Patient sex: M
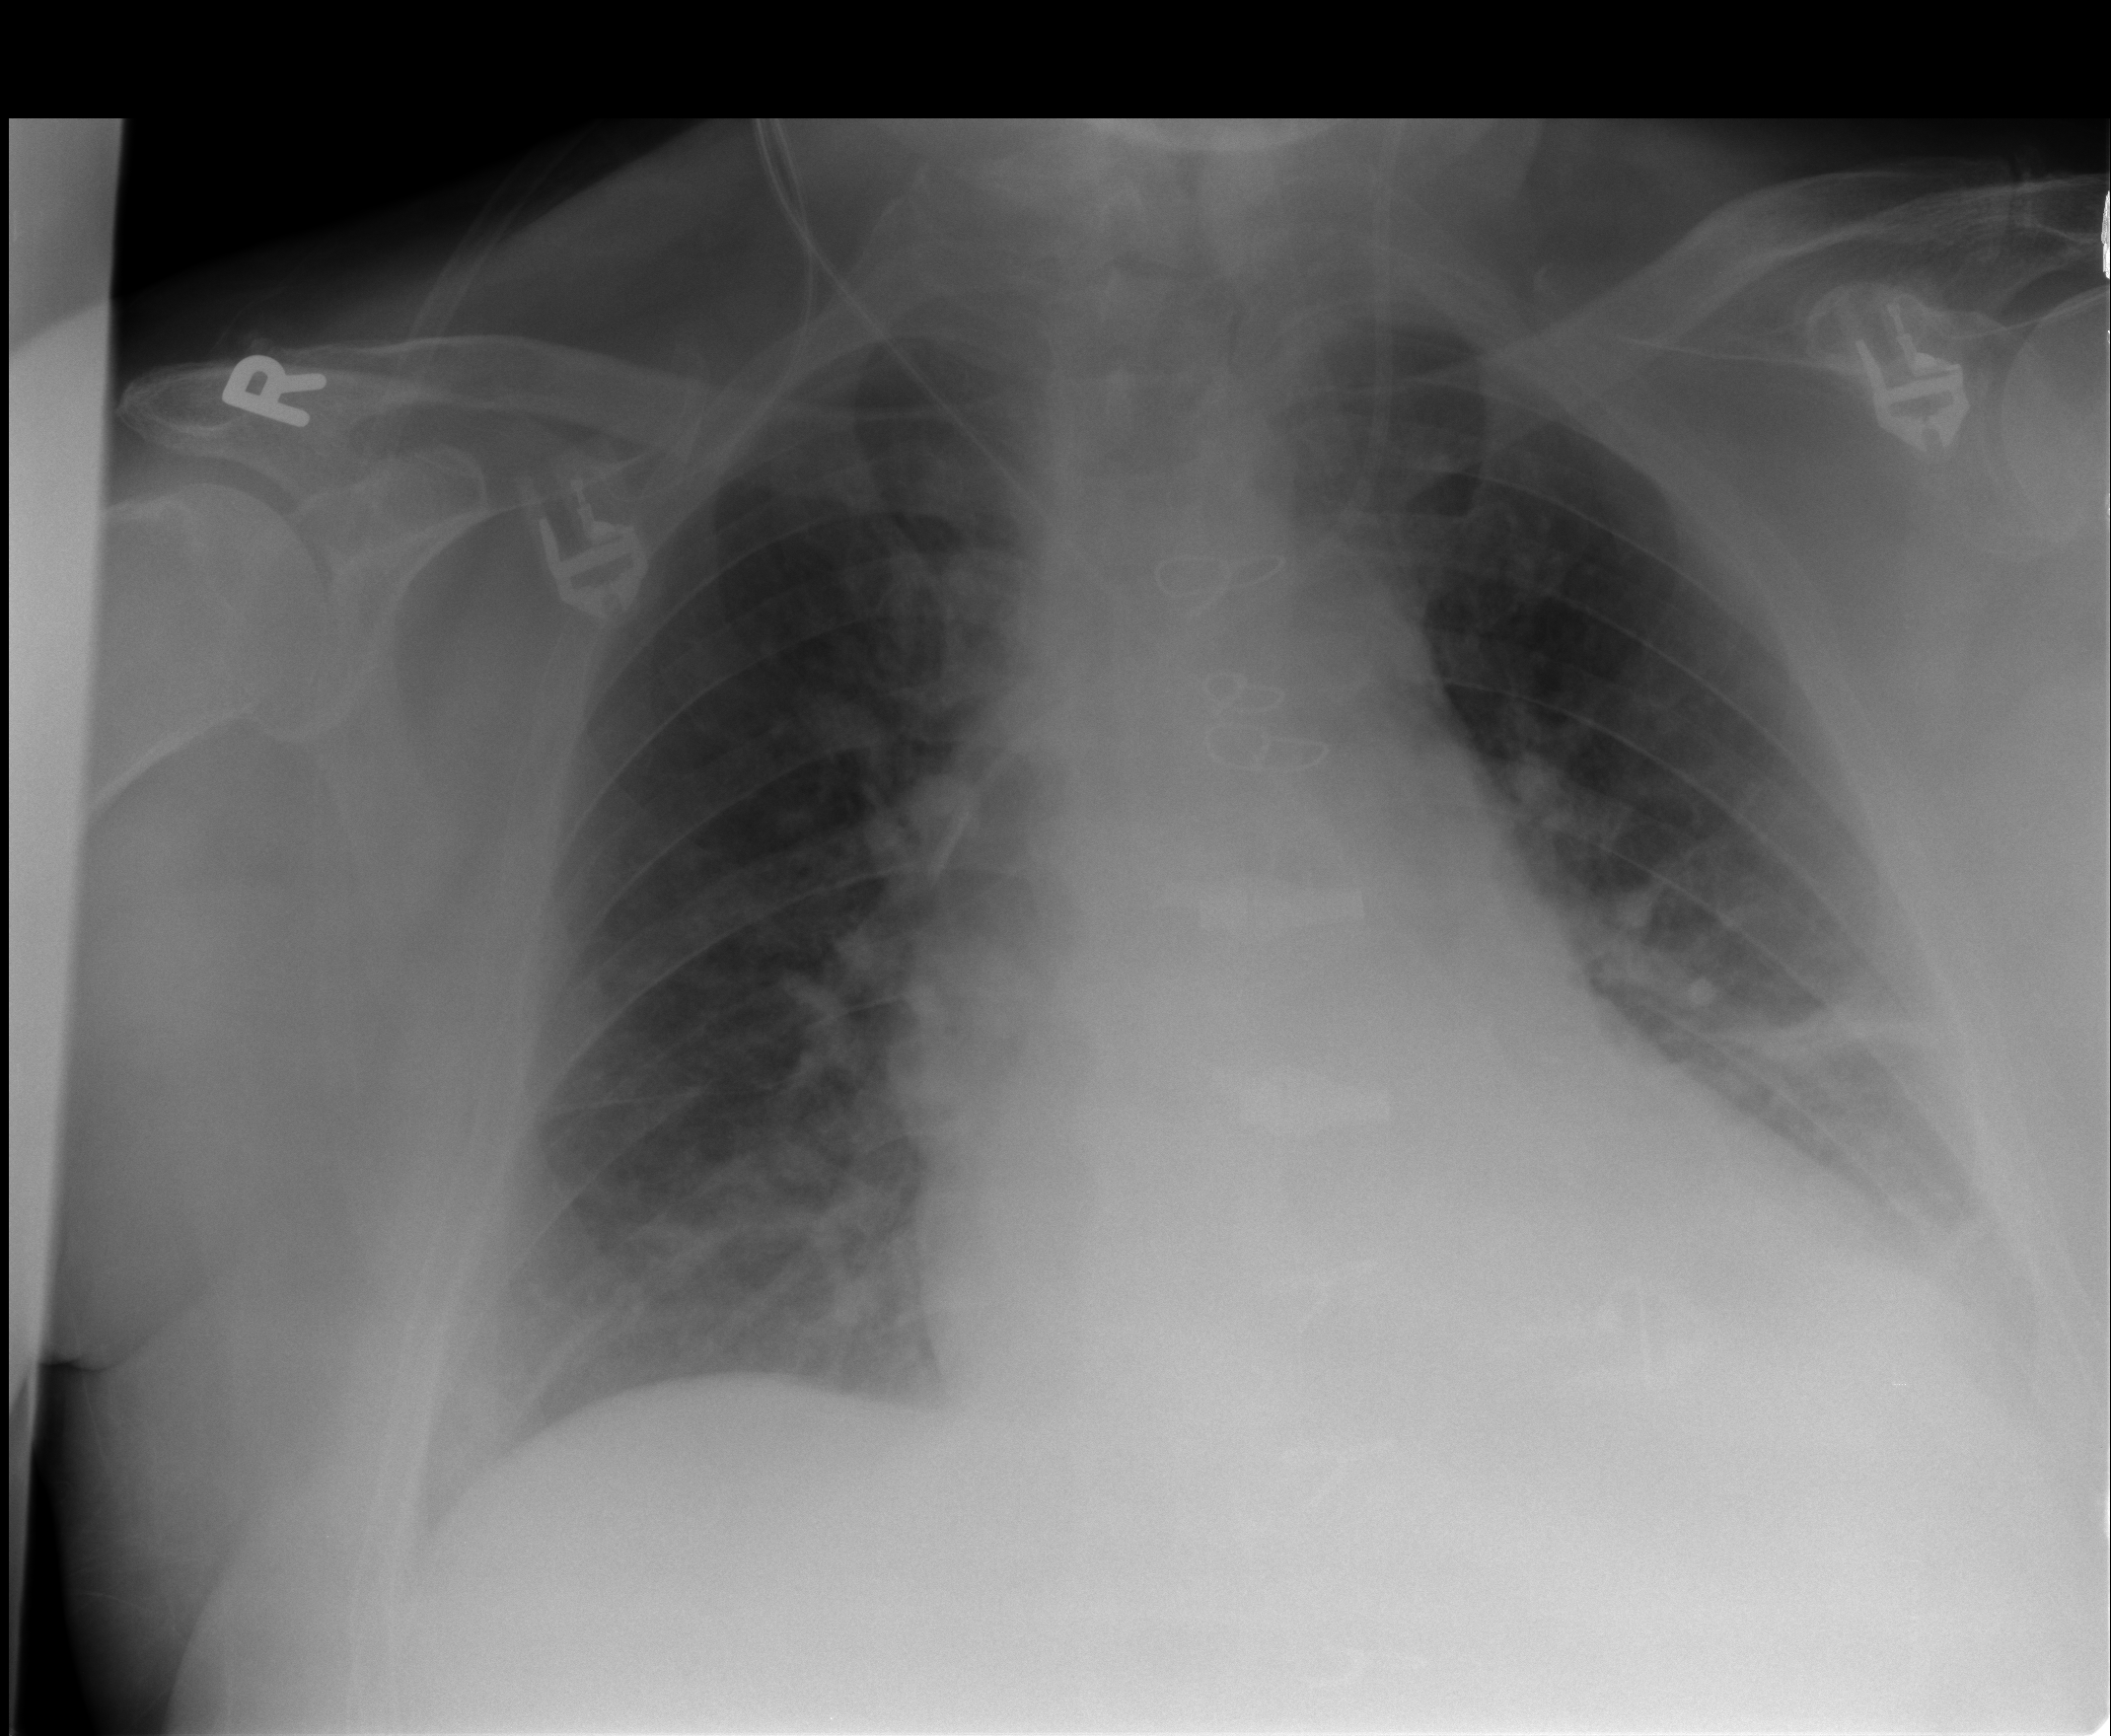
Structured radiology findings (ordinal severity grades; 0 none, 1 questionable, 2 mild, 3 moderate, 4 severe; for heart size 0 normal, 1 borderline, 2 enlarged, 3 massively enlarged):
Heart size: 2
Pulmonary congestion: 2
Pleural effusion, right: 1
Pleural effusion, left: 2
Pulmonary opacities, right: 0
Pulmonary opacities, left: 1
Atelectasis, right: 2
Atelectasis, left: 3